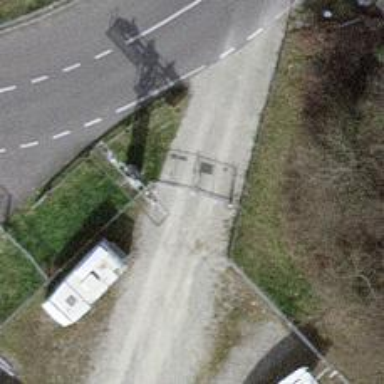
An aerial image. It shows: Gate.